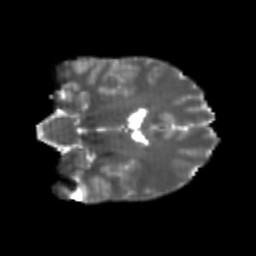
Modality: T2w
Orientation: coronal
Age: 21
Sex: male
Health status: healthy
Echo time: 0.074 s